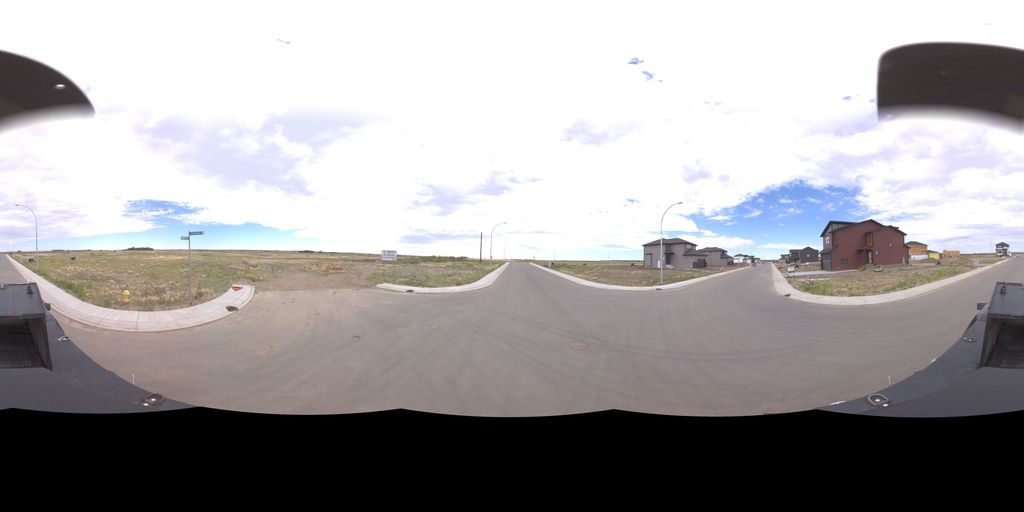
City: saskatoon